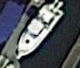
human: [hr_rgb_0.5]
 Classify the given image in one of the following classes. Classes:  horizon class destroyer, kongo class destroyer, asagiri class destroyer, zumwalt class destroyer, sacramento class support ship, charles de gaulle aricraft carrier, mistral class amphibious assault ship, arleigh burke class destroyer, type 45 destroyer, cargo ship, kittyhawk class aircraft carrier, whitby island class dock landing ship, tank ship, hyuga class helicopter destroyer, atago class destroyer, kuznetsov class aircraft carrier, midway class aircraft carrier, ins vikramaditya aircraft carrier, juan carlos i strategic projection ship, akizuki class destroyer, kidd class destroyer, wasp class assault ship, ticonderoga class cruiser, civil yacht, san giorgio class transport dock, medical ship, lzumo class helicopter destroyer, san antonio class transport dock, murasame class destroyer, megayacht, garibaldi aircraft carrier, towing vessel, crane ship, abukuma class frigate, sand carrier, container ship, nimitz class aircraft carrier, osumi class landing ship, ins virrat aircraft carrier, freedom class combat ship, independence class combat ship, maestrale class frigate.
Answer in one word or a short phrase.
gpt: Civil yacht